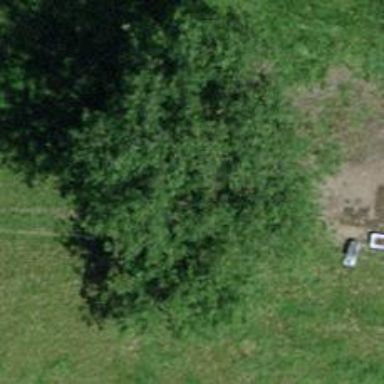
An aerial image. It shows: Broadleaved tree in natural setting.